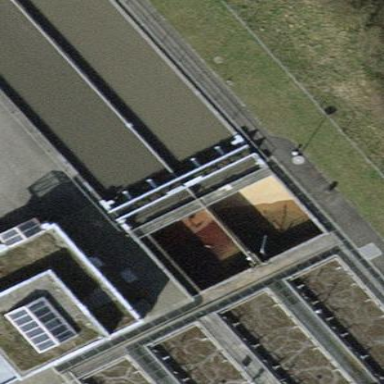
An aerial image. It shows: Image of wastewater.